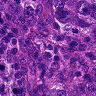
Metastatic tissue present: yes